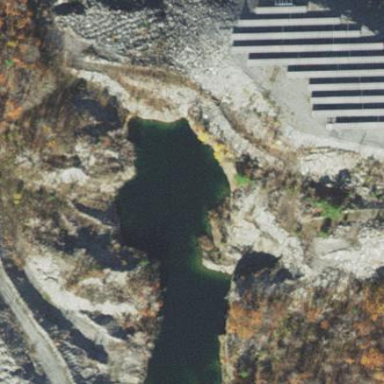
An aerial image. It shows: Pond with natural water.